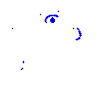
Particle: pion